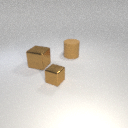
large brown rubber cylinder to the right of large brown metal cube